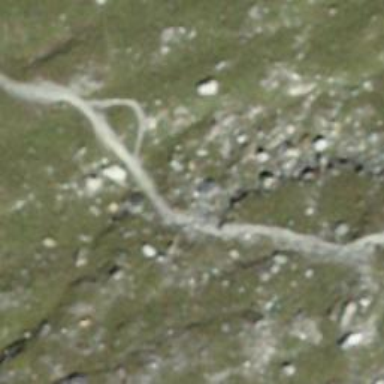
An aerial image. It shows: Path.